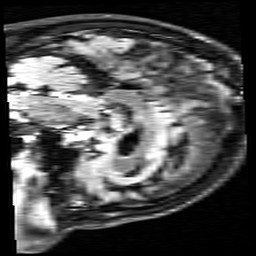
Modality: FLAIR
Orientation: sagittal
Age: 67
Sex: male
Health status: healthy
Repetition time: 12 s
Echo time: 0.095 s